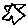
Label: star